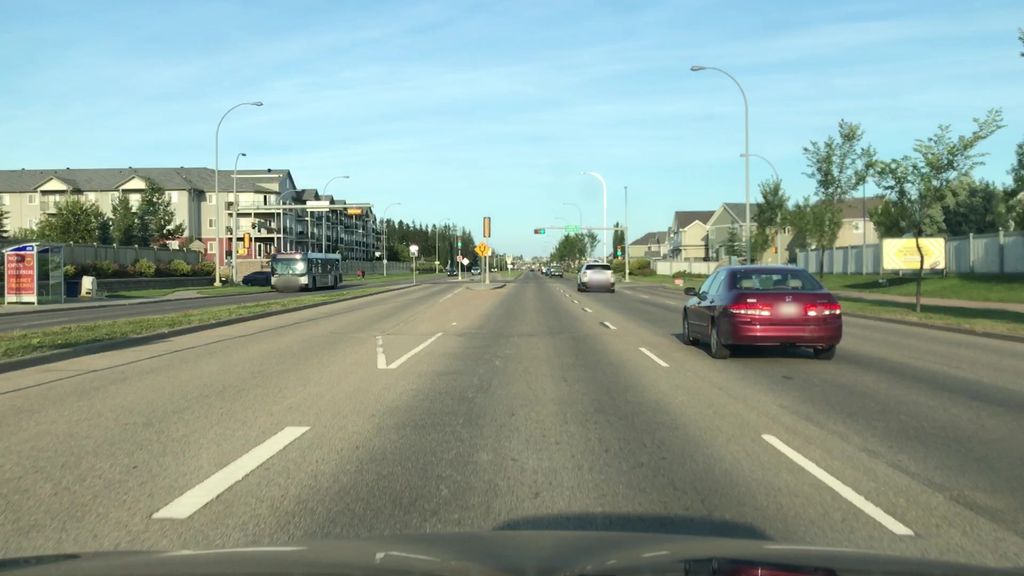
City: edmonton